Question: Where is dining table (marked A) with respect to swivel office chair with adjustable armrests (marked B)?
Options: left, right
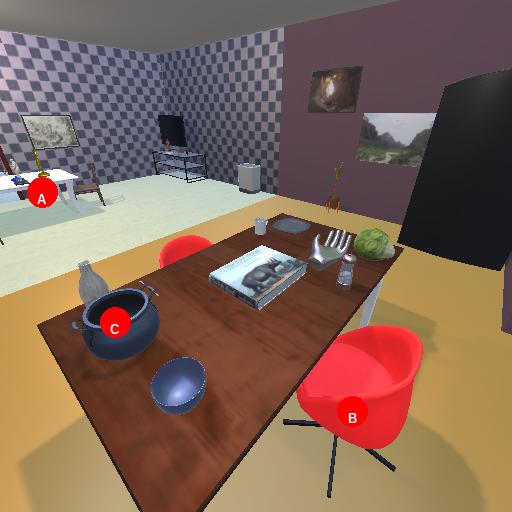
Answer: left